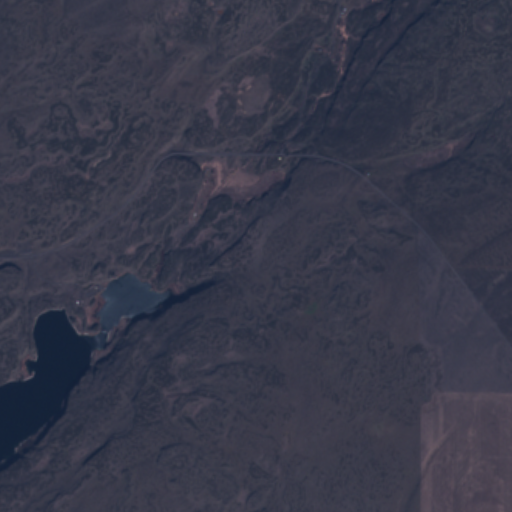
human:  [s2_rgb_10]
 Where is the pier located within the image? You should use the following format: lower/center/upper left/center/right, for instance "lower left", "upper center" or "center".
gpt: The pier is located in the center left of the image.
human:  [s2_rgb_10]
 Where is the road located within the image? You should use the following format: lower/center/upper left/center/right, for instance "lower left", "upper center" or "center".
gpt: There is no road in the image.